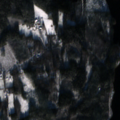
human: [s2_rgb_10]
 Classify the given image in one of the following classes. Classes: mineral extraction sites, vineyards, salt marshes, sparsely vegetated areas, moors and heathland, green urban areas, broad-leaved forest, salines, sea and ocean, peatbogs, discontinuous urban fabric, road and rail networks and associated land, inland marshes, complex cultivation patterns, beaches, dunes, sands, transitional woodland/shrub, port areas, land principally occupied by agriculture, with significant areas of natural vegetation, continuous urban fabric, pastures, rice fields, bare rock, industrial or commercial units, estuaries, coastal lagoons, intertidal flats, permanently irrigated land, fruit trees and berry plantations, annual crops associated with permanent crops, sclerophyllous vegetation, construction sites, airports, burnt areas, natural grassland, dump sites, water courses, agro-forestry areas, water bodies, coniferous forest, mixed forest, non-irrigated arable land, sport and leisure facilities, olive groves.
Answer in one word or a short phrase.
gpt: broad-leaved forest, coniferous forest, mixed forest, water bodies